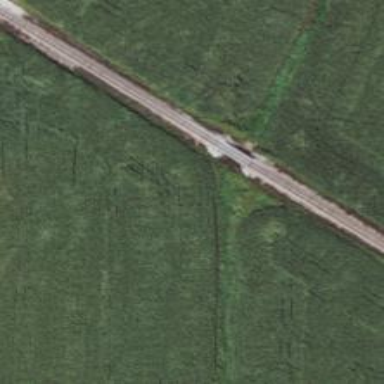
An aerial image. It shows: Bridge over railway line.